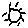
Label: sun